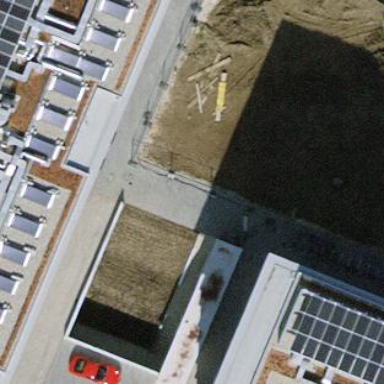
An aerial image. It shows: Solar thermal collector generator on the roof.